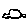
Label: car